【题型】填空题　【知识点】向量　【难度】easy
如图，在平行四边形$ABCD$中，$E$为对角线$AC$上一点，设$\overrightarrow{AC} = \vec{a}$，$\overrightarrow{BE} = \vec{b}$，若$AE = 2EC$，则$\overrightarrow{DC} = \underline{\quad\quad}$（结果用含$\vec{a}$，$\vec{b}$的式子表示）。

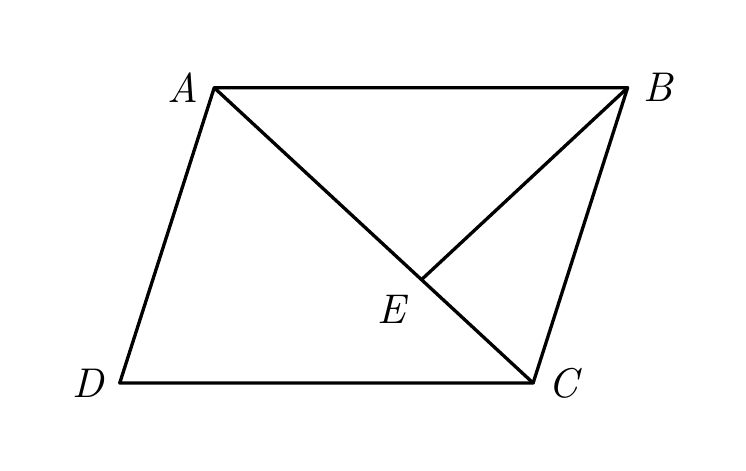
【解答】
\textbf{【答案】} $\boldsymbol{\frac{2}{3}\vec{a} - \vec{b}}$

\vspace{0.3cm}

\textbf{【分析】} 本题考查了平面向量的知识，解答本题的关键是先确定各线段之间的关系。先求出$AE = \frac{2}{3}AC$，从而可得$\overrightarrow{AB} = \overrightarrow{AE} + \overrightarrow{EB}$。

\vspace{0.3cm}

\textbf{【详解】} 解：$\because$ 四边形$ABCD$是平行四边形，
$\therefore DC \parallel AB$，$DC = AB$，

$\because E$是$AC$上一点，$AE = 2EC$，

\[
\therefore AE = \frac{2}{3}AC,
\]

\[
\because \overrightarrow{AB} = \overrightarrow{AE} + \overrightarrow{EB} = \overrightarrow{AE} - \overrightarrow{BE} = \frac{2}{3}\vec{a} - \vec{b},
\]

\[
\therefore \overrightarrow{DC} = \frac{2}{3}\vec{a} - \vec{b},
\]

故答案为：$\frac{2}{3}\vec{a} - \vec{b}$。